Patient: sex M, age 42
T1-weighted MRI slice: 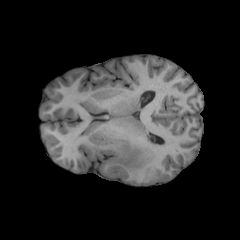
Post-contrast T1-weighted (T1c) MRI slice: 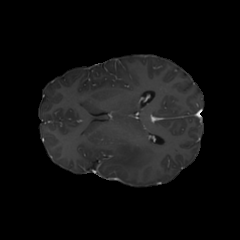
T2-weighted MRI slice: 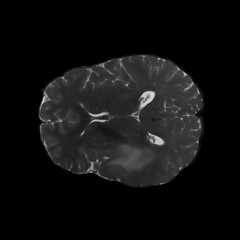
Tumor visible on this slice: yes
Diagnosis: Astrocytoma, IDH-mutant
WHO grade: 2